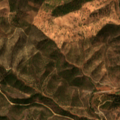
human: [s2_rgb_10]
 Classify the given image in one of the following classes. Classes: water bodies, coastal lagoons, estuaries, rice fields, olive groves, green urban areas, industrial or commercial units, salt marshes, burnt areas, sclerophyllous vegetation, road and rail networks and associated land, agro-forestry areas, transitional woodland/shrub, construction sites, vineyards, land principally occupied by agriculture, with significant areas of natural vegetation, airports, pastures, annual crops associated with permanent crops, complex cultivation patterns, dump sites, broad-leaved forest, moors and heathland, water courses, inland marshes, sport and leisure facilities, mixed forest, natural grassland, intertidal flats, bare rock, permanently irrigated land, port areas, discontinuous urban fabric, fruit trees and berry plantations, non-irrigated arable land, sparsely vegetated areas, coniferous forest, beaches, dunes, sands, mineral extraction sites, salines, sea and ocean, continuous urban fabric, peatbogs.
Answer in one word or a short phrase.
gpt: broad-leaved forest, sclerophyllous vegetation, transitional woodland/shrub